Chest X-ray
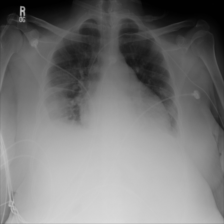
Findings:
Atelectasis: negative
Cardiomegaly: negative
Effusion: positive
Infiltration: positive
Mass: negative
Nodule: negative
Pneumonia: negative
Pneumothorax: negative
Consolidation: negative
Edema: negative
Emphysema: negative
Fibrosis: negative
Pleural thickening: negative
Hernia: negative